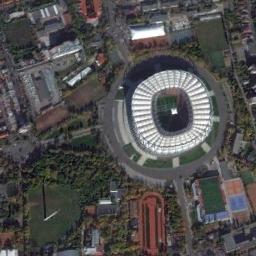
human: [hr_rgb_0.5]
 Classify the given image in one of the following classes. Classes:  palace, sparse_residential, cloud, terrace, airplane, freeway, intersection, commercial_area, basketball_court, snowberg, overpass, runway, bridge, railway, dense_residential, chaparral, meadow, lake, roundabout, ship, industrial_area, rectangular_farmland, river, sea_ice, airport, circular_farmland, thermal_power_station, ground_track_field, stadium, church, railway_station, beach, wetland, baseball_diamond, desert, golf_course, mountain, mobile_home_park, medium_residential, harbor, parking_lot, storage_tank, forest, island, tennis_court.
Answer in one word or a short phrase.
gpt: stadium